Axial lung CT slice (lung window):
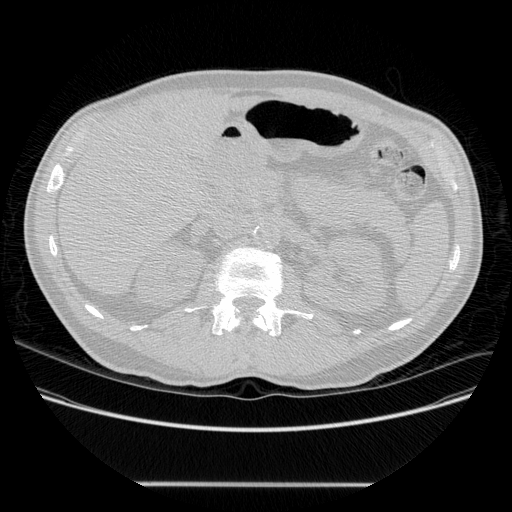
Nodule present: no